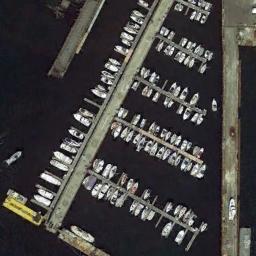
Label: harbor